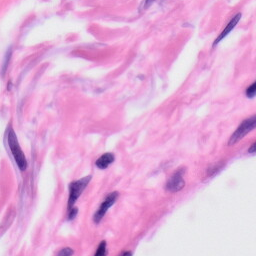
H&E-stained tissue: Skin